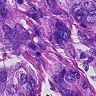
Metastatic tissue present: yes